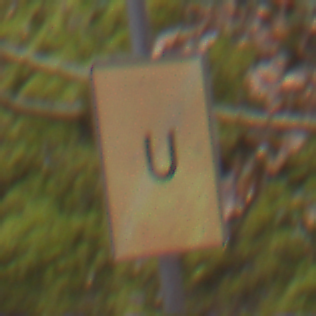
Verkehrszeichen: EndeUmleitung
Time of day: Midday
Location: Outdoor (Nature)
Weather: Overcast
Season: Autumn
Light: Natural